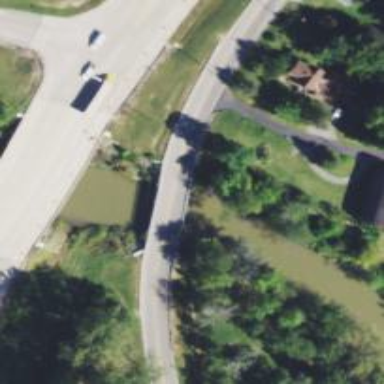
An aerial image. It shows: Residential road with bridge.